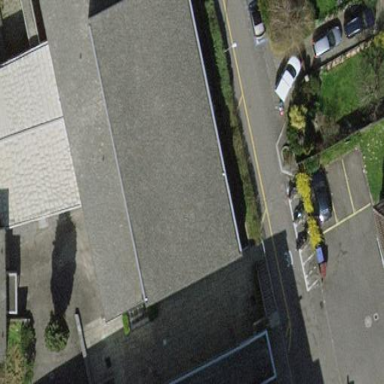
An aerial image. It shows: College building.